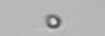
Label: nanoplankton_mix